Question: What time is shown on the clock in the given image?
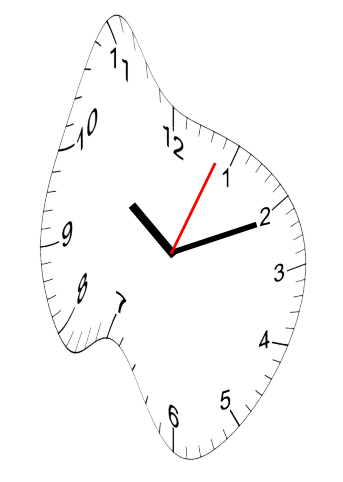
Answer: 10:11:04